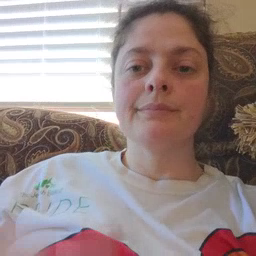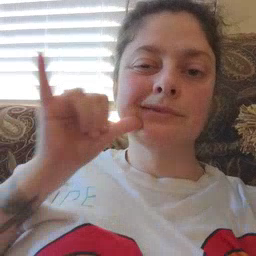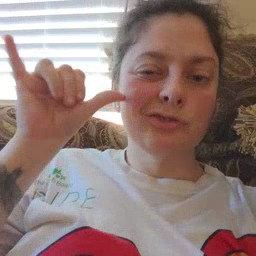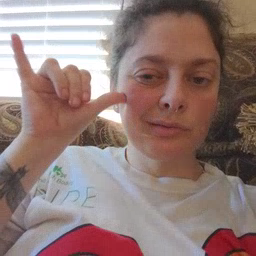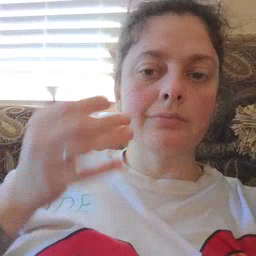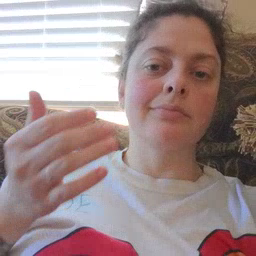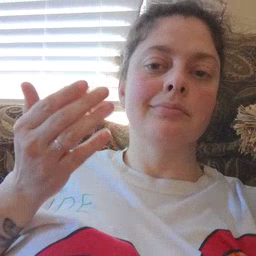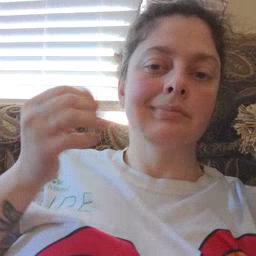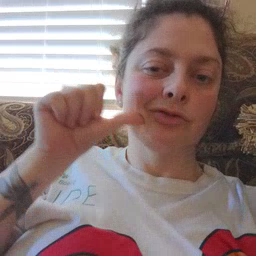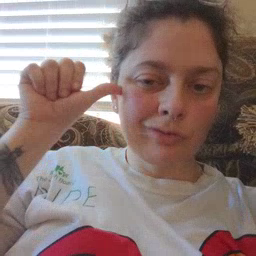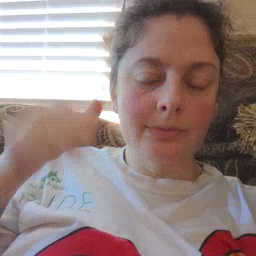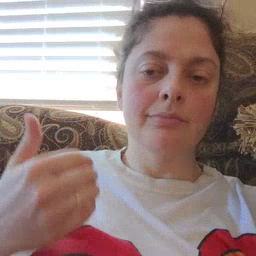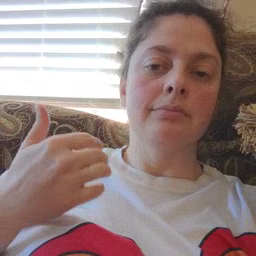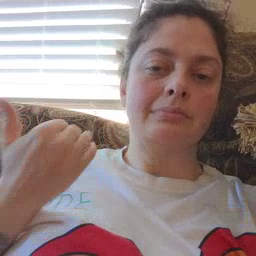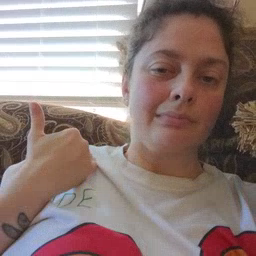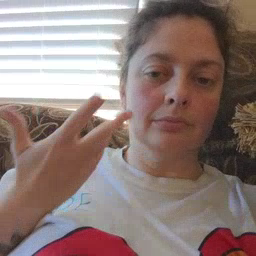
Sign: yesterday